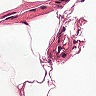
Metastatic tissue present: no